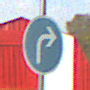
Verkehrszeichen: VorgeschriebeneFahrtrichtungRechts
Umgebung: Outdoor, Suburban
Tageszeit: MorningAfternoon
Wetter: PartlyCloudy
Licht: Natural
Jahreszeit: NotSpecified
Kontrast: HighContrast